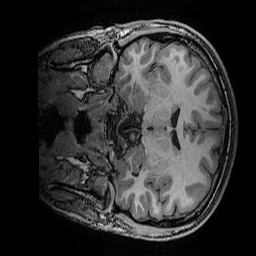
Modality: T1w
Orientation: coronal
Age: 21
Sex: female
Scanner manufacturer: ge
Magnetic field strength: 3 T
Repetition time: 0.007 s
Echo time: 0.00342 s